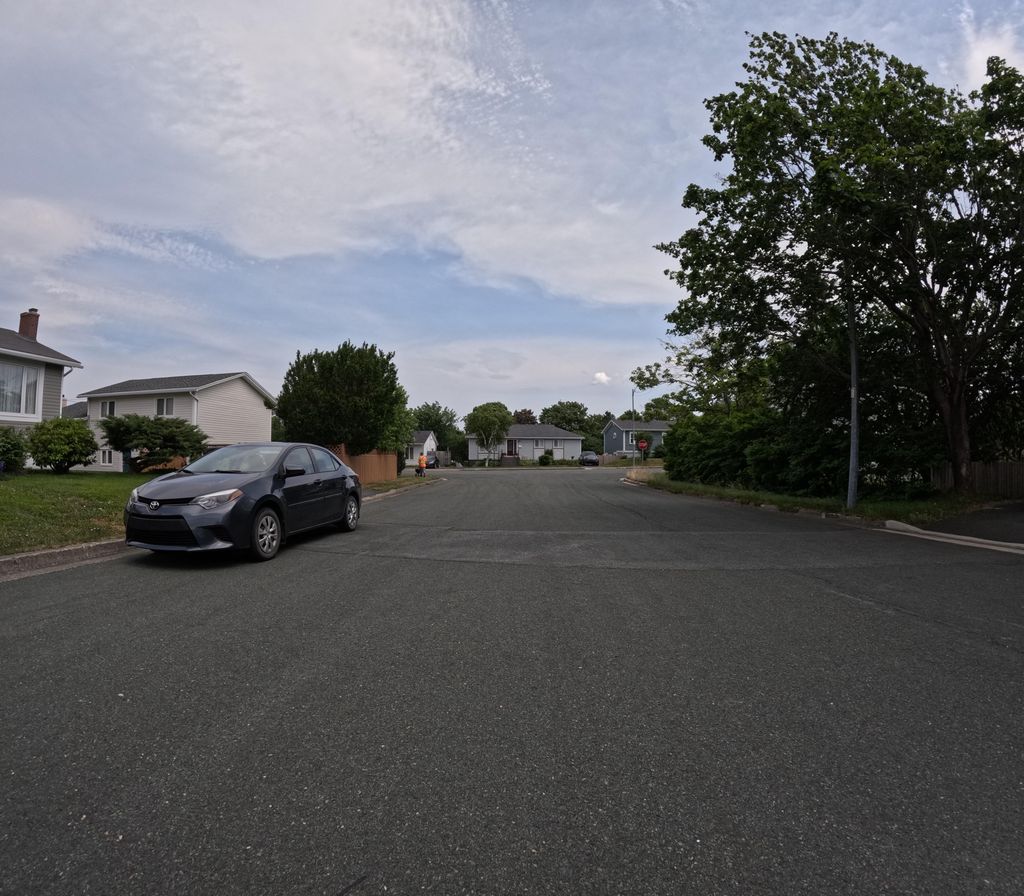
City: st_johns